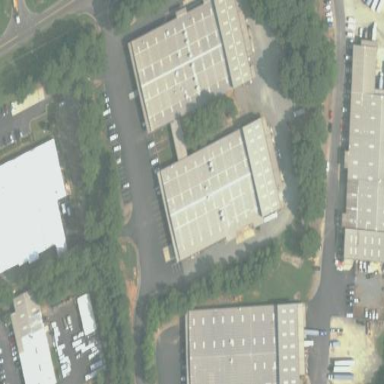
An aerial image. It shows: Commercial building.